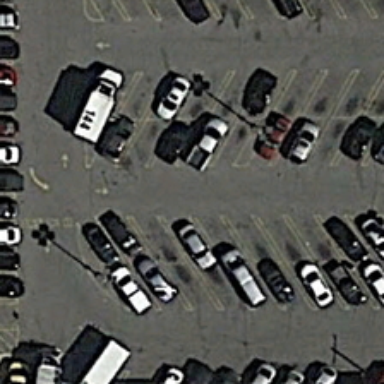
There are many cars parked in the parking lot .